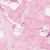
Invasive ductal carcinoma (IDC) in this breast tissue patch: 0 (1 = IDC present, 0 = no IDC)